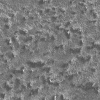
Atmospheric dust classification: not_dusty